Question: I have a view which shows title and an image to the article where an image is uploaded within any post. This is shown through a block in a region.
It looks something like this:-

I show it on top of a landing page of a taxonomy; the landing page of the taxonomy page has all the articles which come under the respective taxonomy. Here lies the problem.
I want the article which is returned by the view to be from the taxonomy which shows it. Right now, an article is returned whichever has an uploaded Featured Image; what I Want is that the view returns an article which has an uploaded image and it belongs to the same category (taxonomy) of which landing page I am opening.
Thanks.
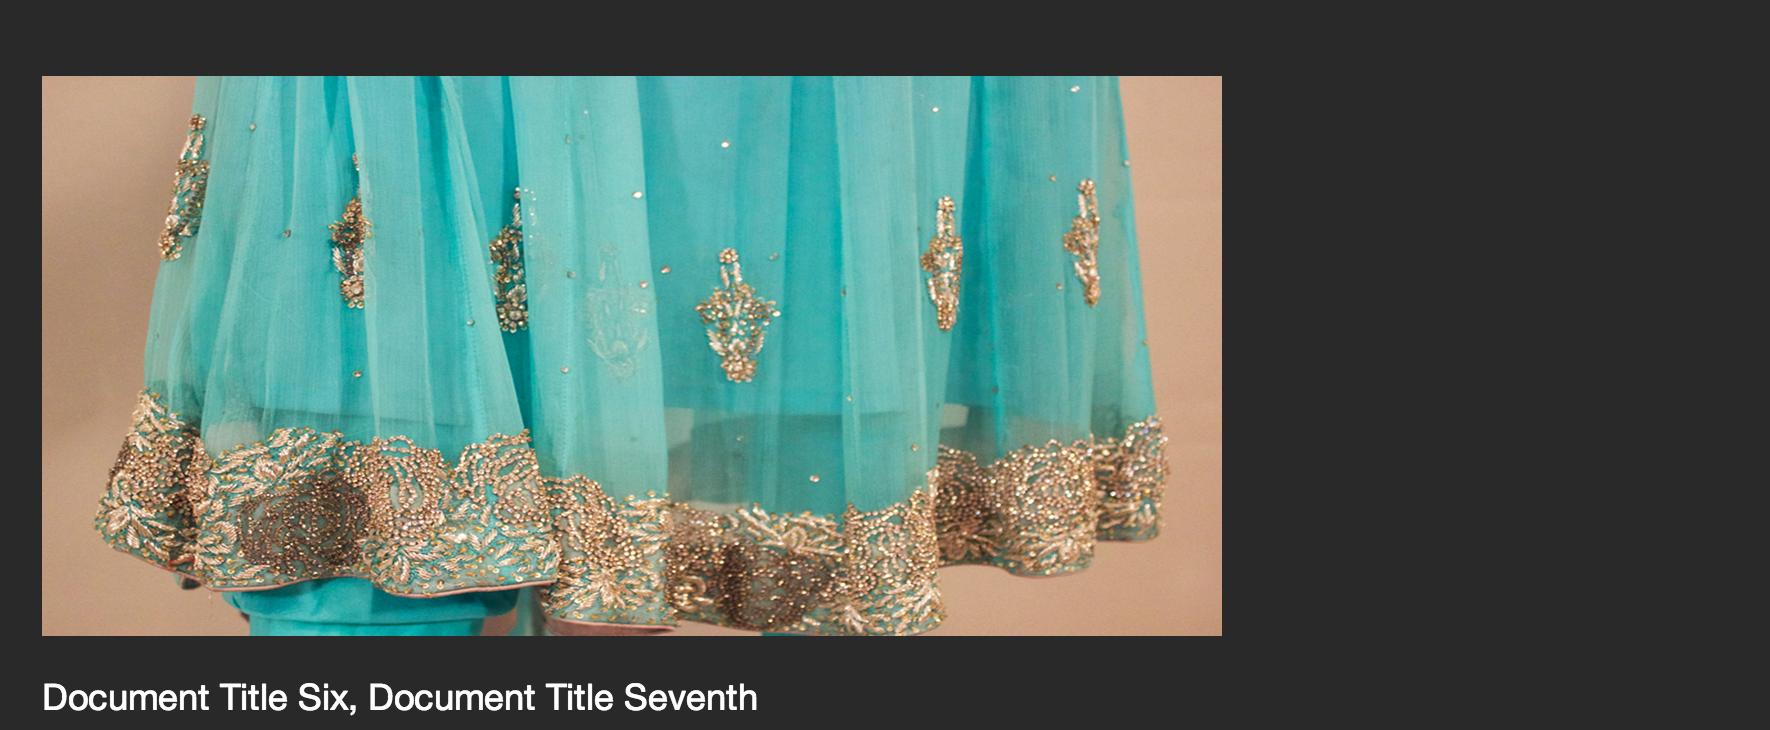
Answer: Add a Taxonomy Term ID contextual filter to the view. Then choose to provide a default argument, and under type choose Taxonomy Term ID from URL.